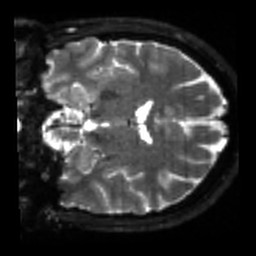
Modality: sbref
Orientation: coronal
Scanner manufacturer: siemens
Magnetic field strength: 3 T
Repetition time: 4 s
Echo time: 0.0594 s